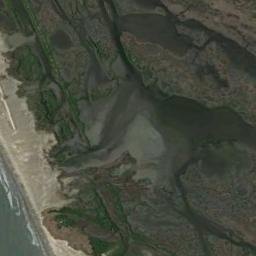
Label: wetland